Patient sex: F
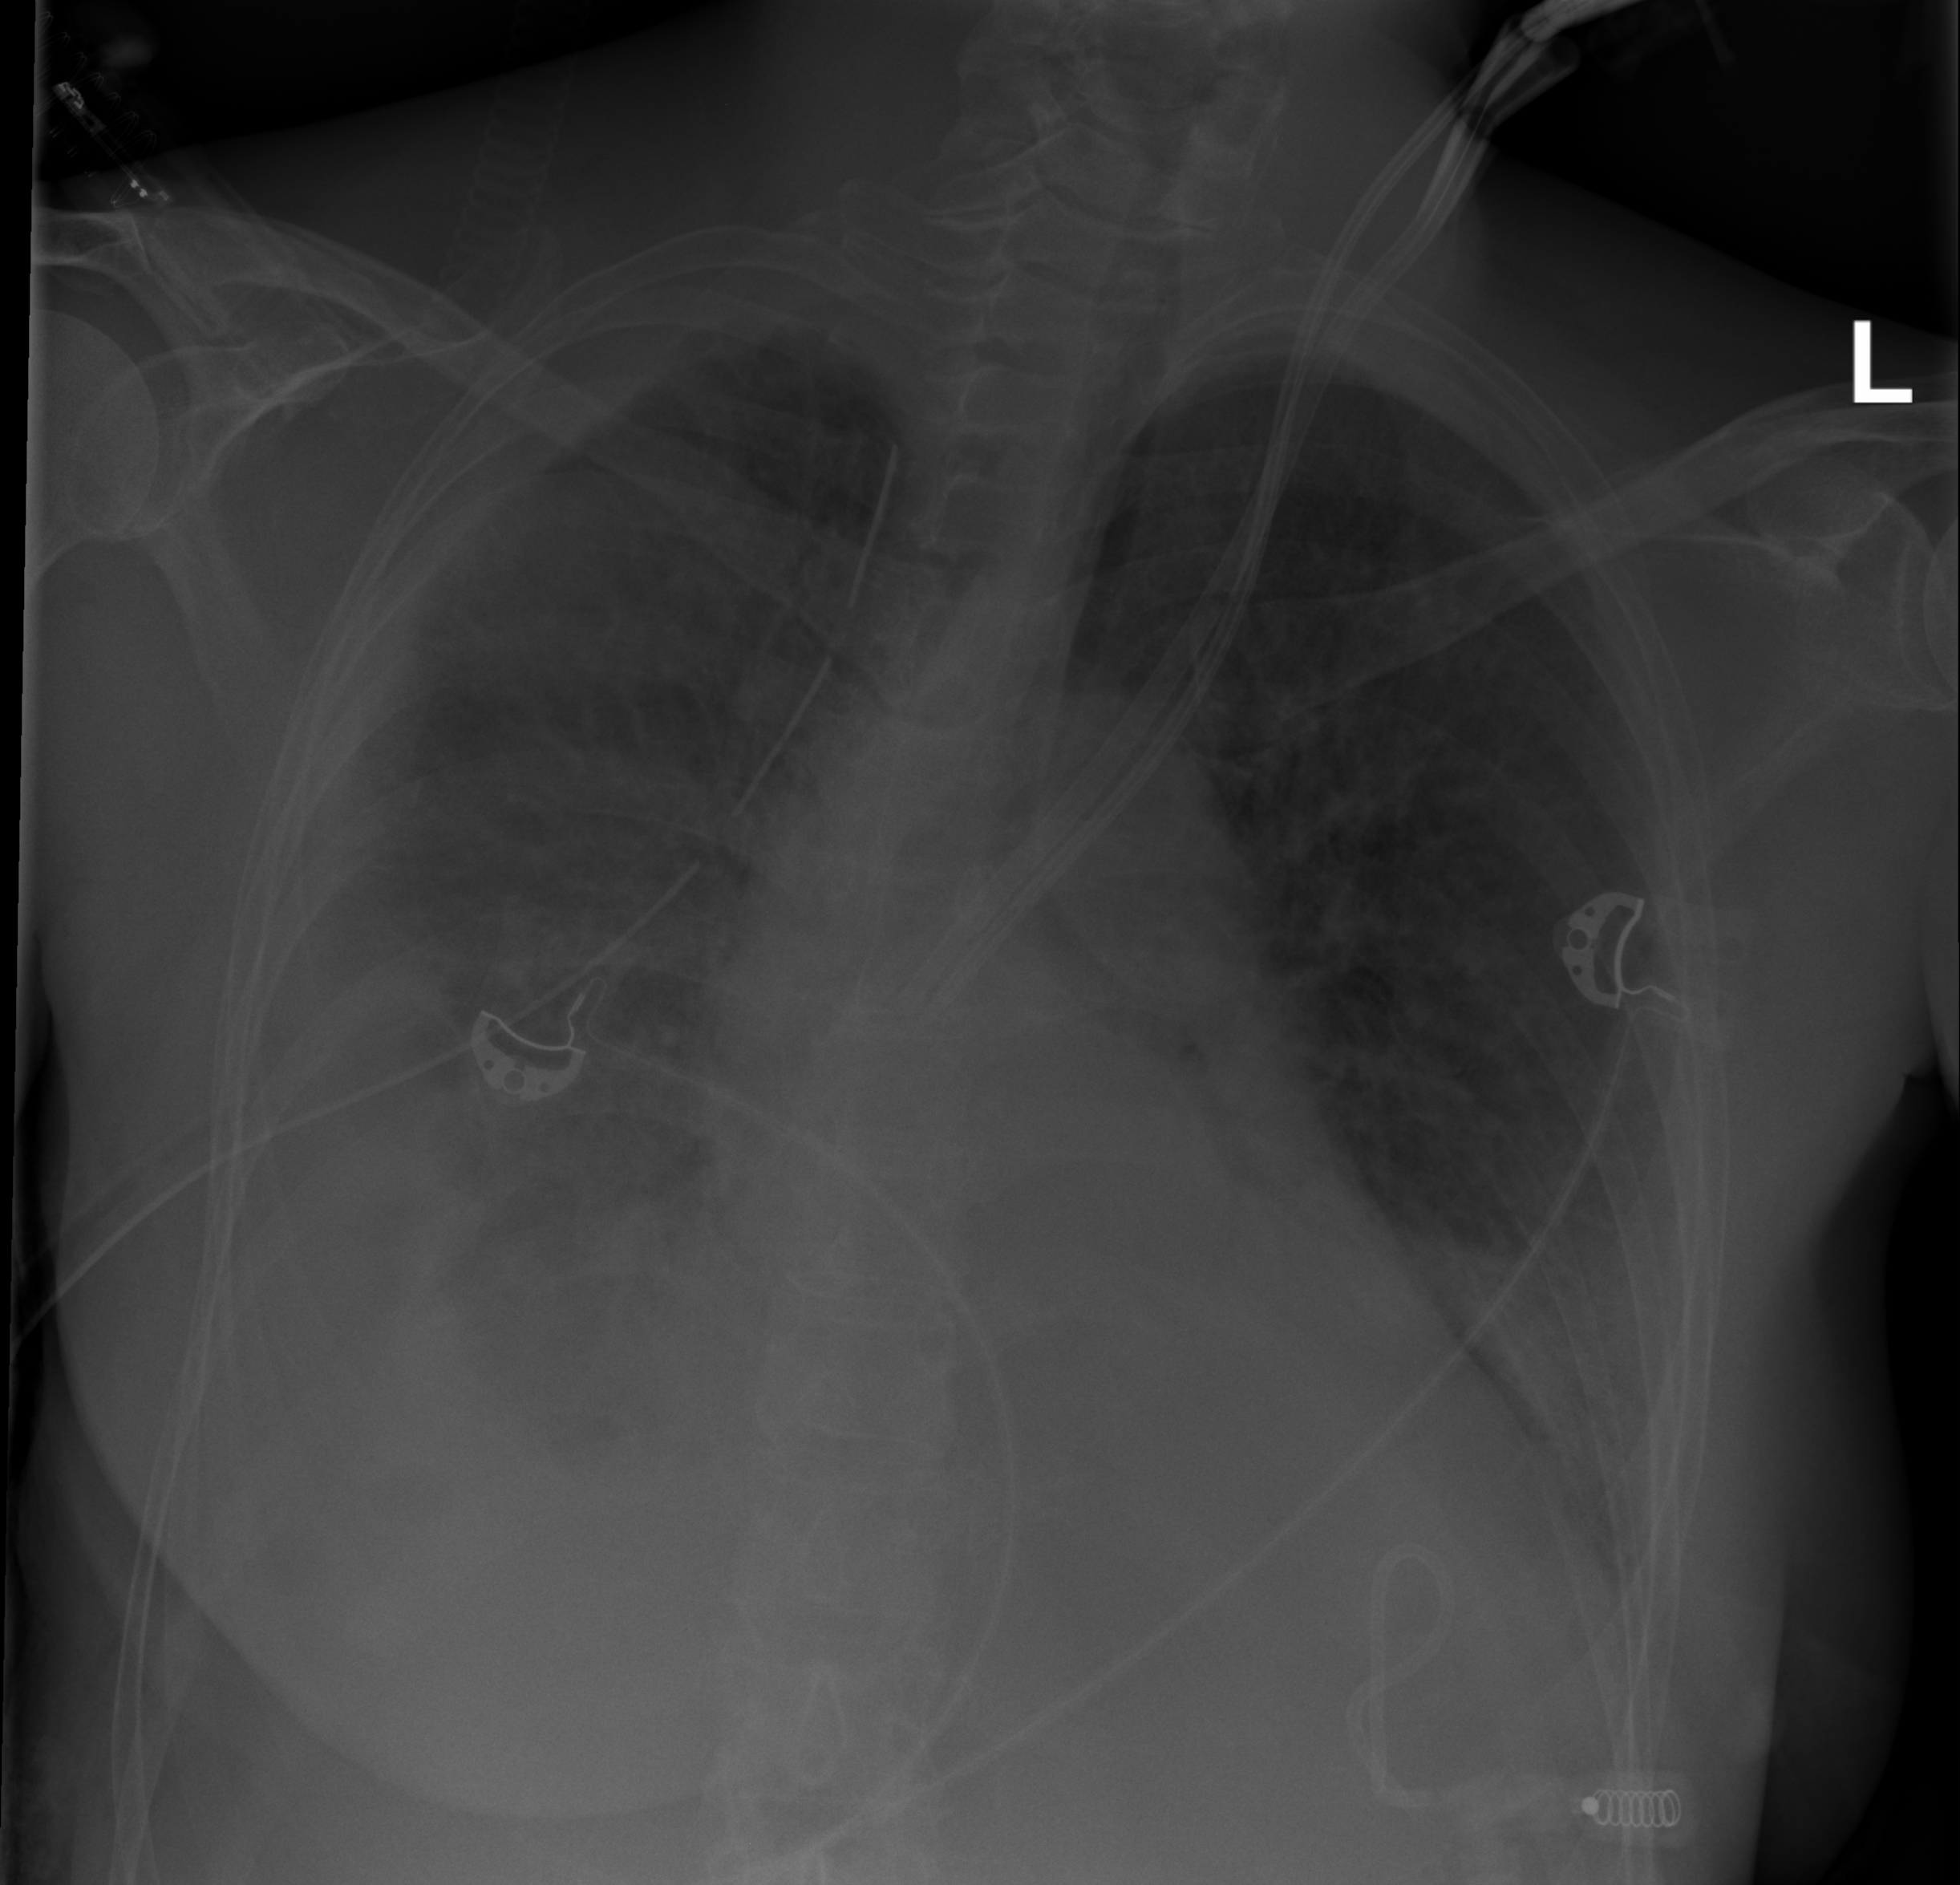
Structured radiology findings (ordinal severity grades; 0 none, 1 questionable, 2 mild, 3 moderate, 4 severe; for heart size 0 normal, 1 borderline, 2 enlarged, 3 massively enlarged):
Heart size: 0
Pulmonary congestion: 2
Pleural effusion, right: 3
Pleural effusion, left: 2
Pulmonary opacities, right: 3
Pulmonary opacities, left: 2
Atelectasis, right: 3
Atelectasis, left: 2